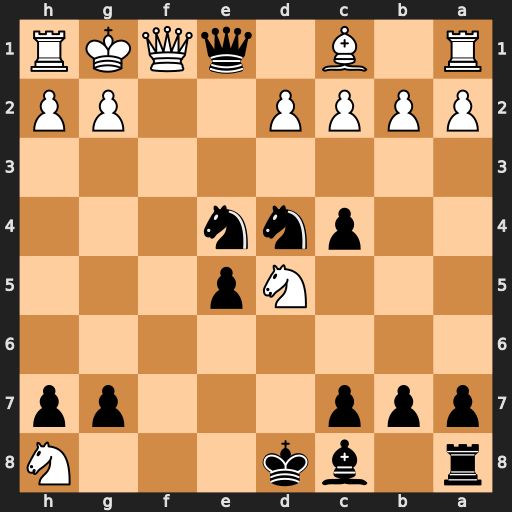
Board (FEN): r1bk3N/ppp3pp/8/3Np3/2pnn3/8/PPPP2PP/R1B1qQKR
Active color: b
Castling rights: -
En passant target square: -
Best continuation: Ne2#